Question: I am using Uber API for my application, I am trying uber login and i am successfully logging in using uber credentials. But if i click on the Facebook login button, it does not work
I am using this url for user login
'''
https://login.uber.com/oauth/v2/authorize?response_type=code&client_id=<CLIENT_ID>&scope=request%20profile%20history&redirect_uri=<REDIRECT_URI>.
'''
It shows me the facebook button for login using Facebook but it doesn't work.

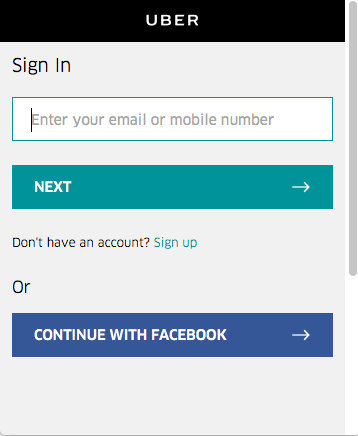
Answer: As i Come to know that.uber facebook login only works for mobile browser.I was trying to load login site into desktop browser or nswebview from my application, which will not work because it needs facebook integration.